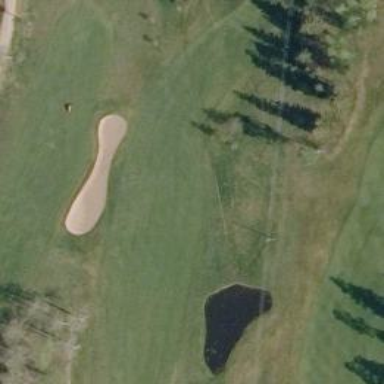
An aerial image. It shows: Grassy area designated as golf fairway.